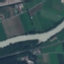
Land use / land cover: River